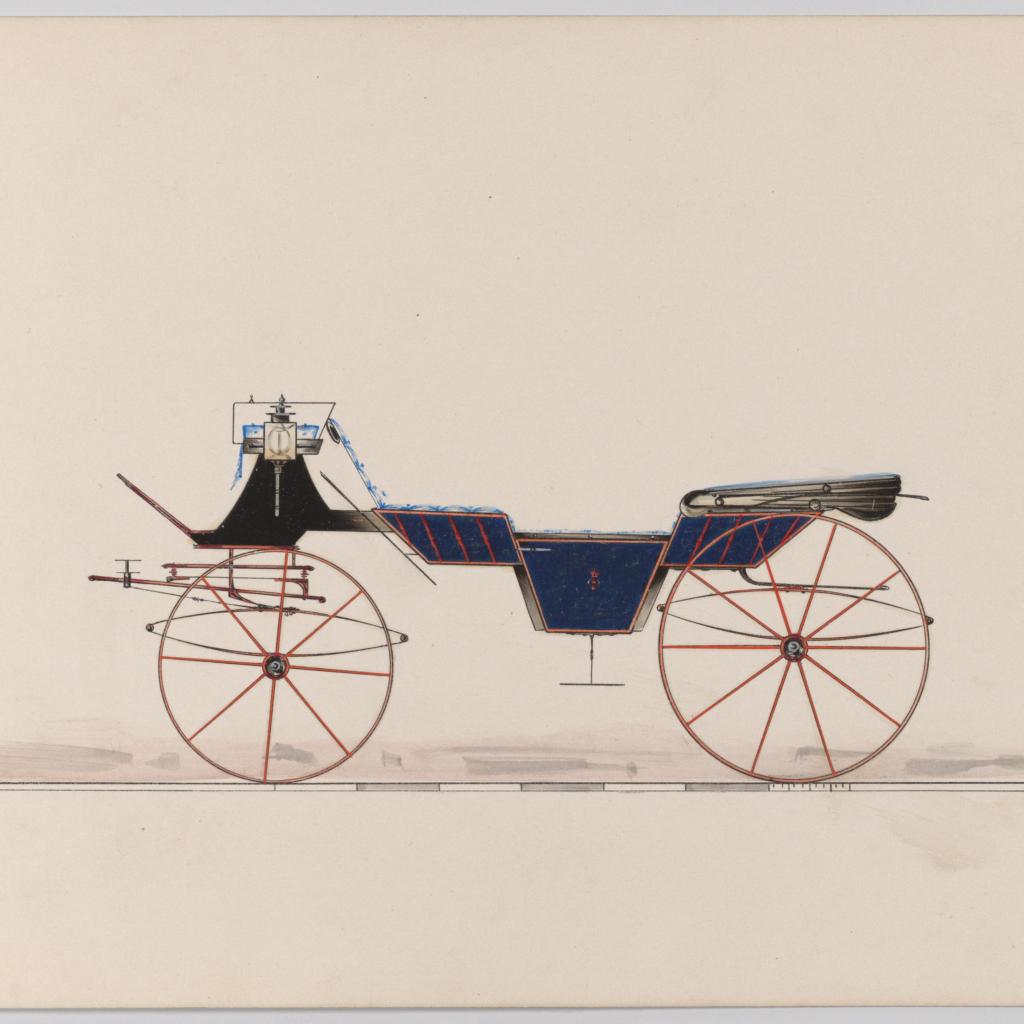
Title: Design for Drop Center Vis-à-vis (unnumbered)
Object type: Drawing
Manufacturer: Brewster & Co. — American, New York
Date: ca. 1870
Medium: Graphite, pen and black ink, watercolor and gouache with gum arabic
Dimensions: sheet: 6 1/16 x 9 1/4 in. (15.4 x 23.5 cm)
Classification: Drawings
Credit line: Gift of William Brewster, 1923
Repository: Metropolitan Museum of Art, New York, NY